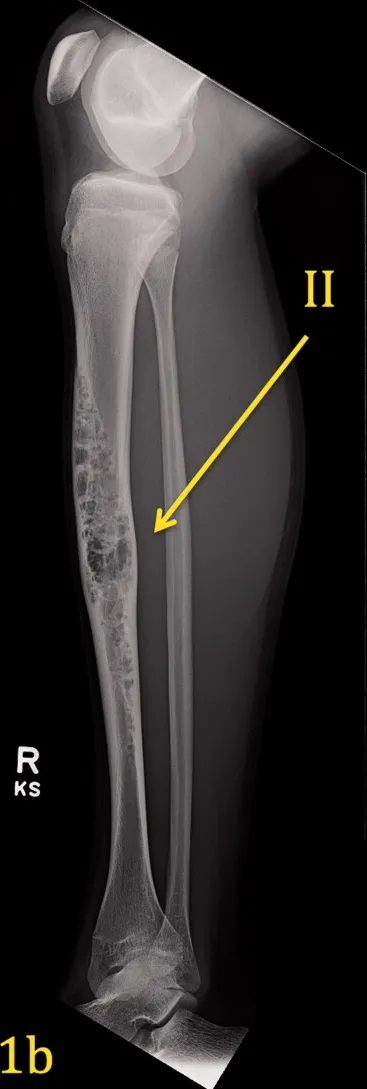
(a,b) Pre-operative Imaging Right Tibia. AP view (1a) of the right leg demonstrates an expansile, multilocular, lytic lesion with 'soap bubble' appearance and narrow zone of transition within the diaphysis of the tibia affecting the cortex and medullary canal. There is associated cortical remodeling and endosteal thinning. No cortical breakthrough is present and only a slight benign-appearing periosteal reaction is present (Arrow I). Lateral view (1b) of the right leg corroborates the findings on the frontal projection.
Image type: radiology (x_ray)